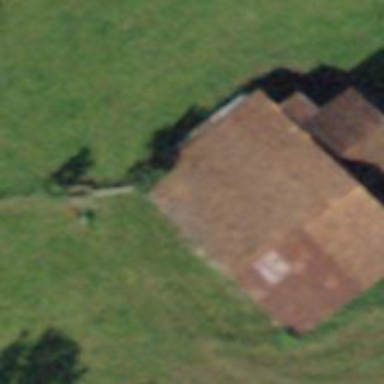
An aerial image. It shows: Barn.